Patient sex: M
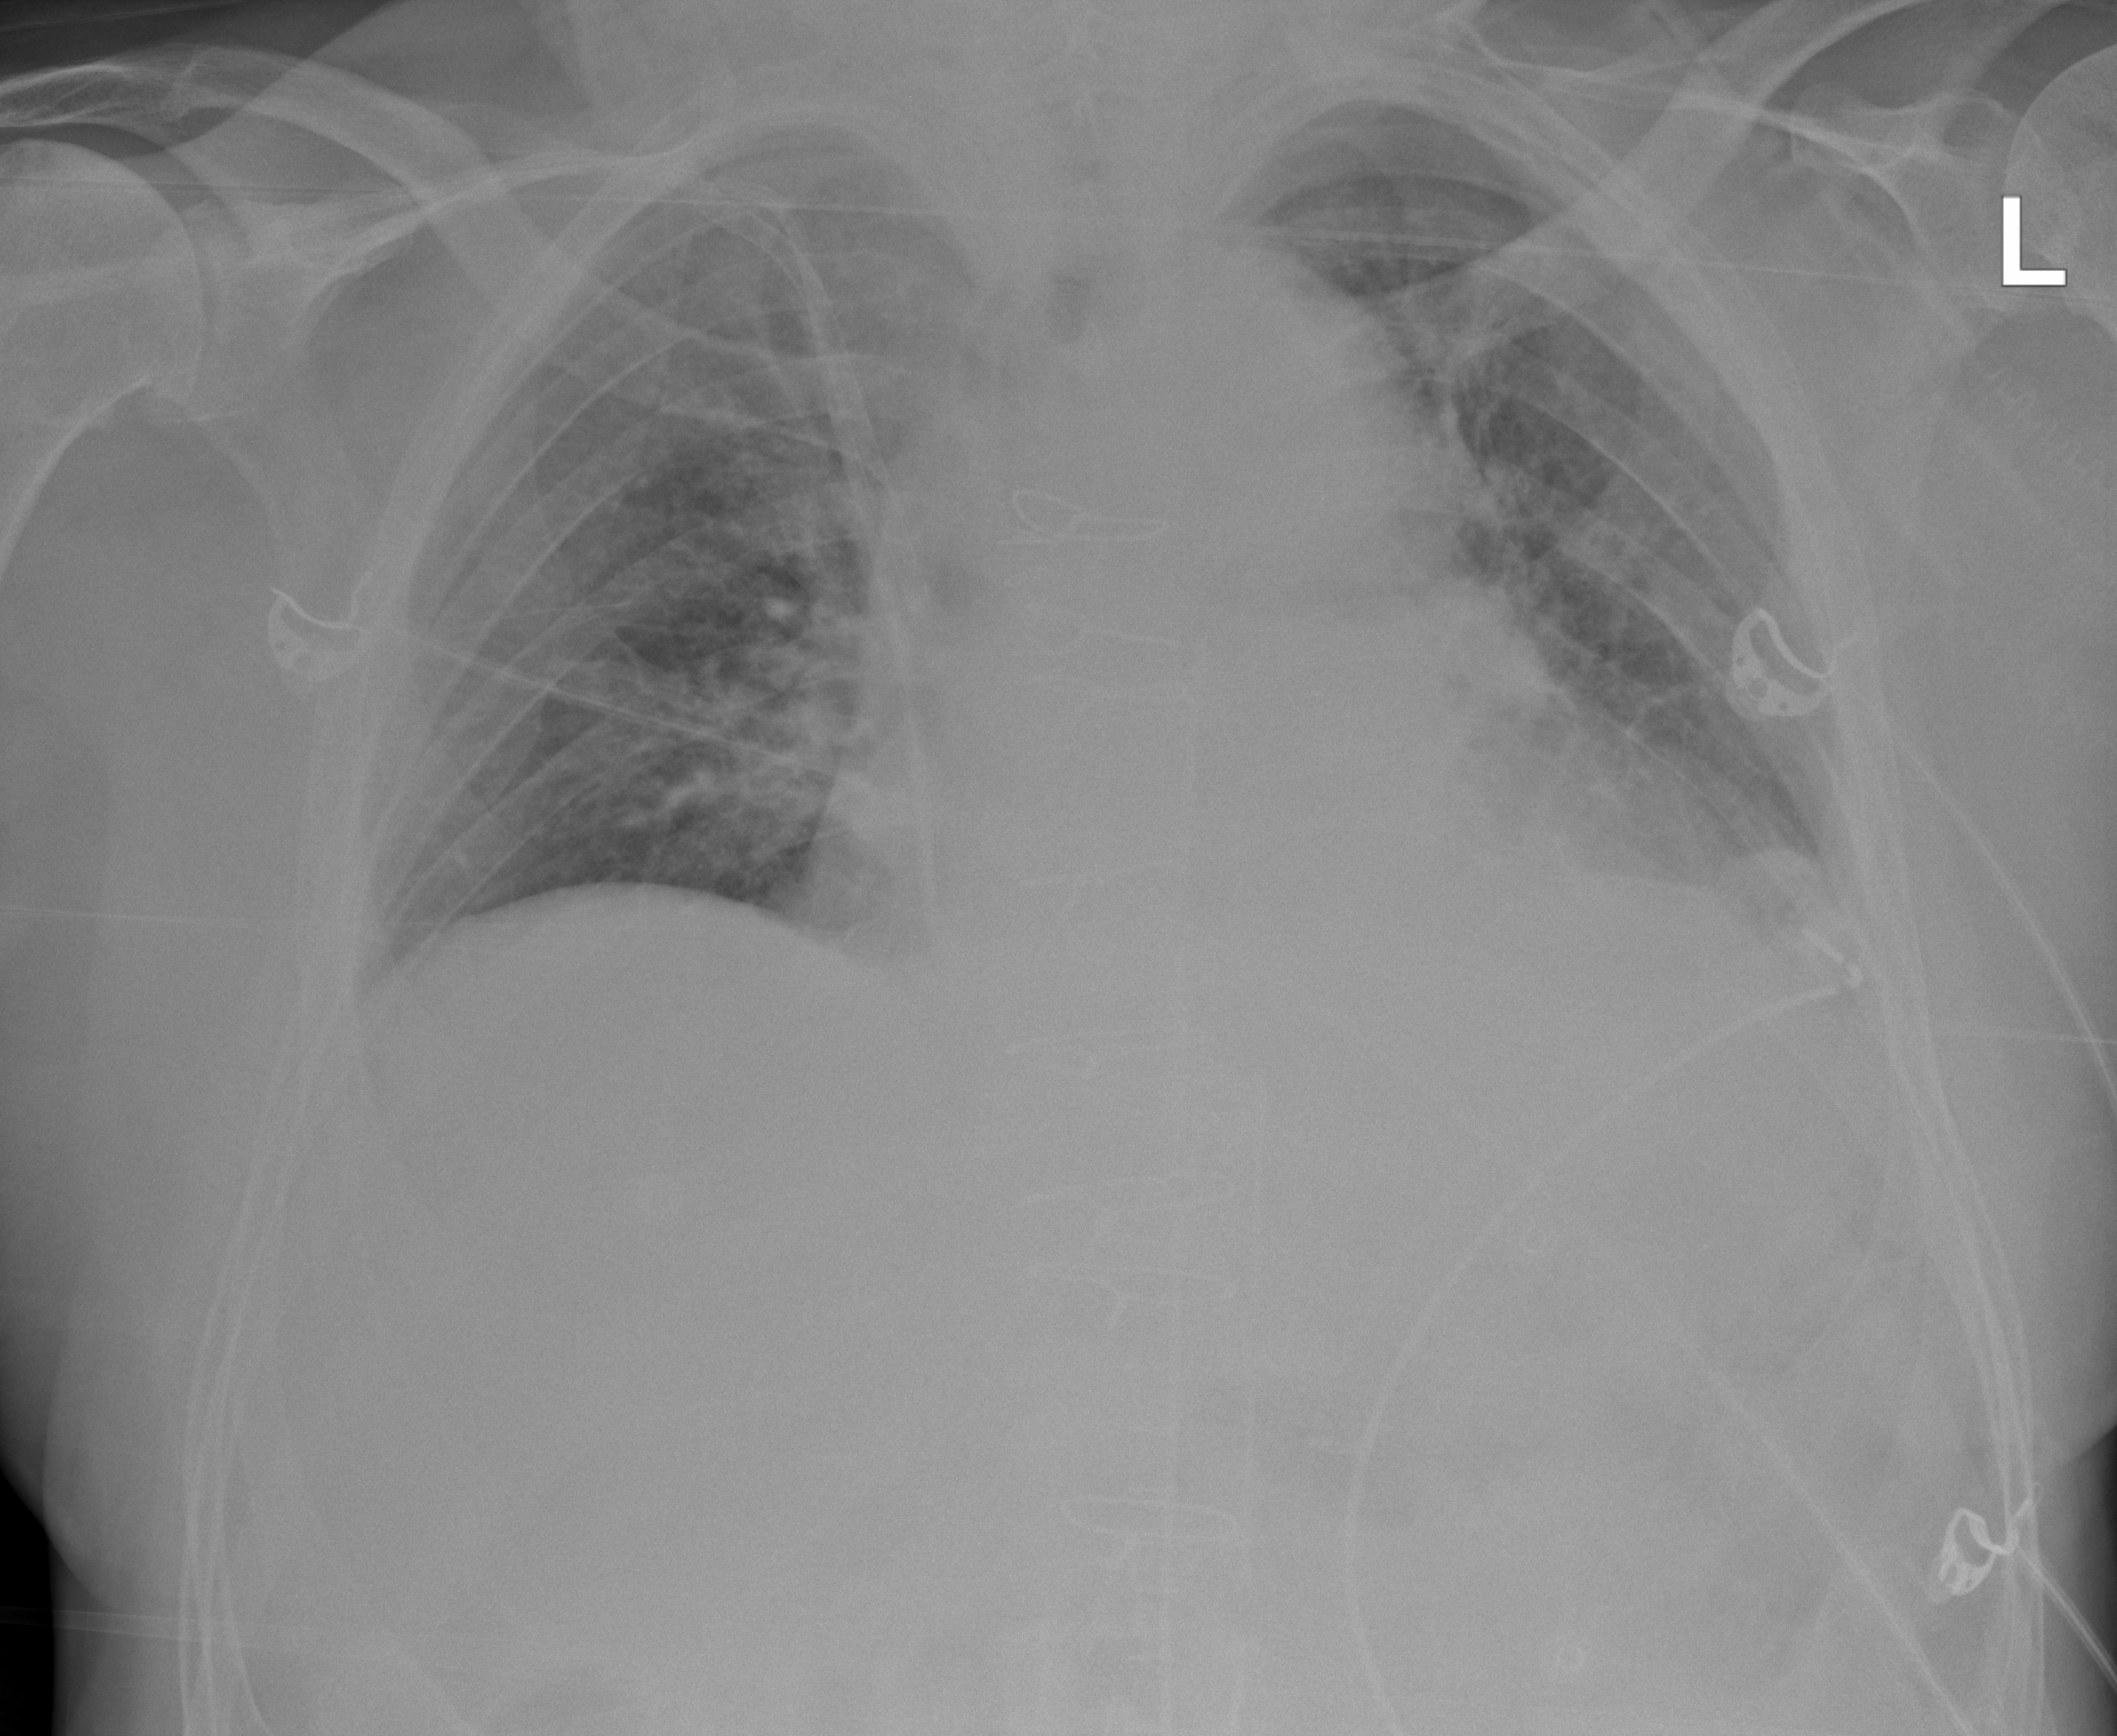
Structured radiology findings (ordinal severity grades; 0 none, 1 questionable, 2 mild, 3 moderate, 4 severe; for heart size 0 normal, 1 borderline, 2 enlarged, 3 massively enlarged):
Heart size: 2
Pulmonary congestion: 2
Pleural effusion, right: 0
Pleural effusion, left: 2
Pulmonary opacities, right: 2
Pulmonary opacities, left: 2
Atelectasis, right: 2
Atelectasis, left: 2